Current action and preconditions to check: path_clear

Your task: For each precondition in the list above, predict whether it will hold at this action.

Consider the current scene as observed from the mobile robot's camera, and analyze the predicted future states of all dynamic agents (e.g., people, animals, vehicles, or any moving entities) within the NEXT SECOND.

IMPORTANT: Only answer "very likely" if you are absolutely certain—based on strong, clear evidence—that a dynamic agent will violate the precondition in the predicted future state. Do NOT answer "very likely" for unlikely, ambiguous, or low-probability risks.

Ask yourself for each precondition: Is there a high probability, with clear and convincing evidence, that the predicted future states of any dynamic agent will interfere with the predicted future state of the currently executing action within the NEXT SECOND, causing that precondition to fail?

Assess the risk level based on these predictions. Use "likely" or "very likely" if motions create a clear risk of interference.

Use "neutral" or "improbable" if agents are nearby but their predicted paths are clearly diverging or non-conflicting.

Failure Risk Categories: "very improbable", "improbable", "neutral", "likely", "very likely"

Answer Format: Output ONLY the probability_of_failure value from these categories: "very improbable", "improbable", "neutral", "likely", "very likely"

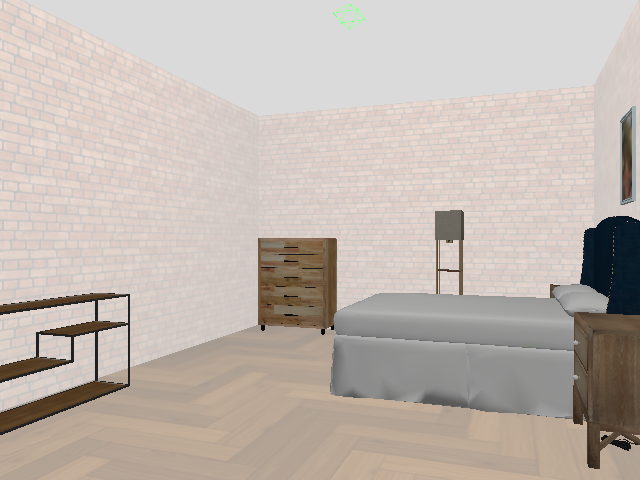

Answer: very improbable